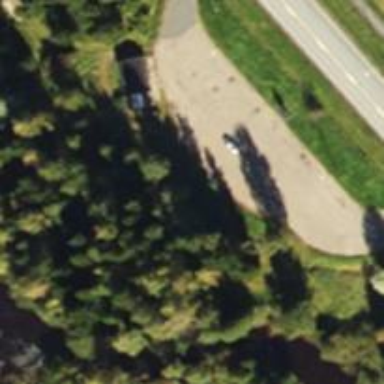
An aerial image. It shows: Rest area on the road.